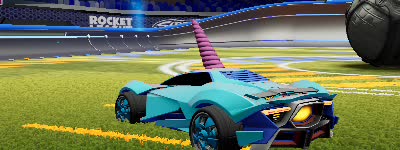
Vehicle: werewolf